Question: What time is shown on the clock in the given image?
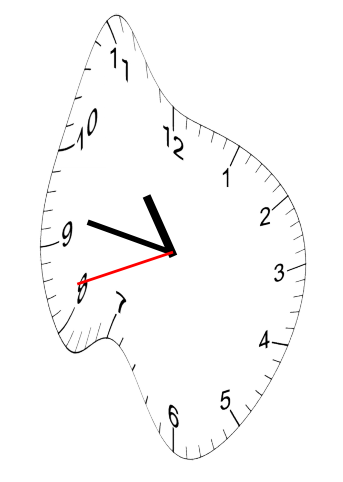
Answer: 10:46:42